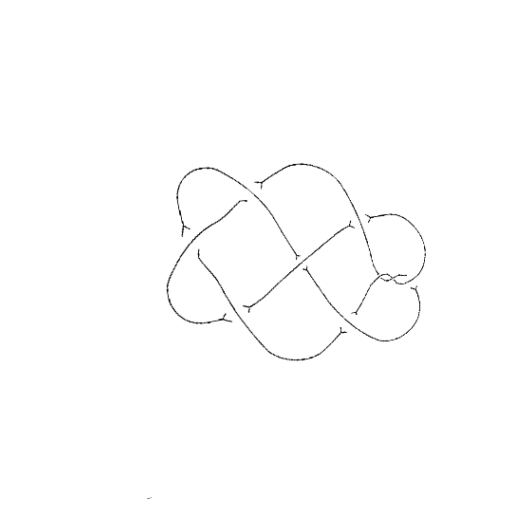
Crossing number: 9